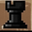
Piece: bR